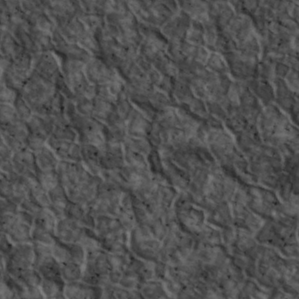
Label: non_frost